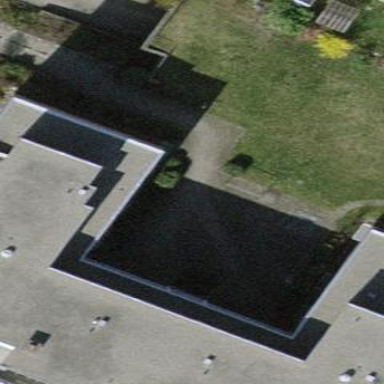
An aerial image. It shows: Building with flat roof.